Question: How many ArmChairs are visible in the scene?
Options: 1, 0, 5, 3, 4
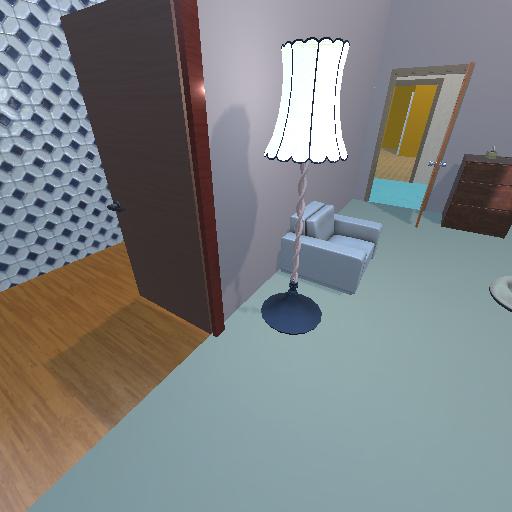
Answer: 1